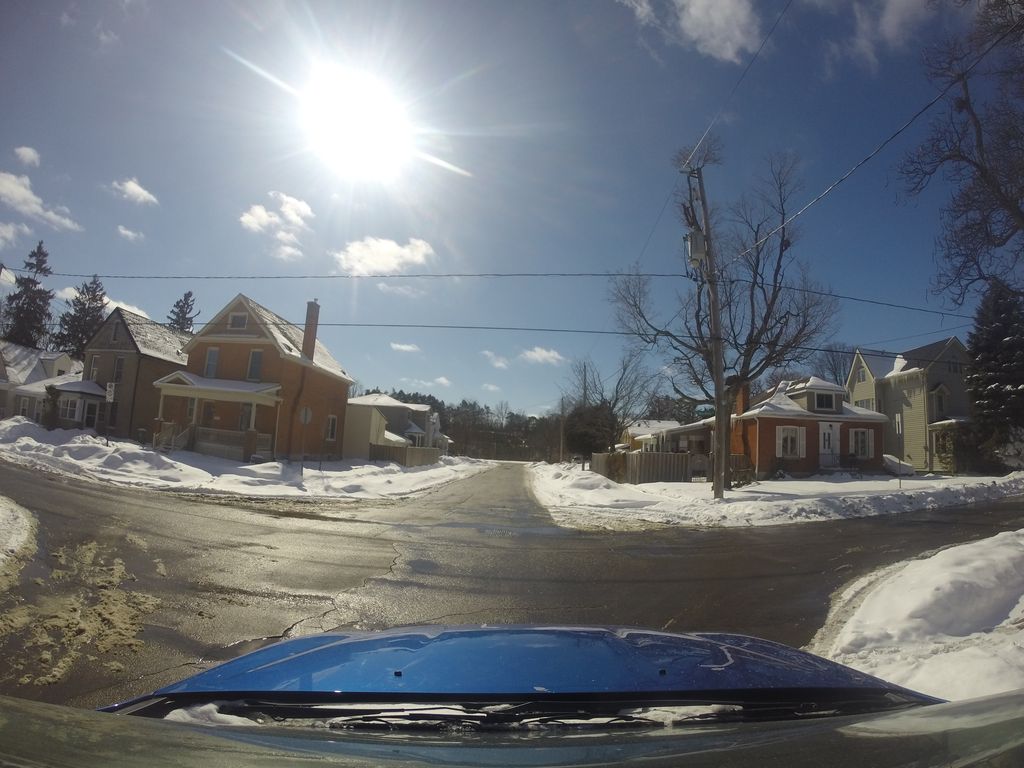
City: hamilton